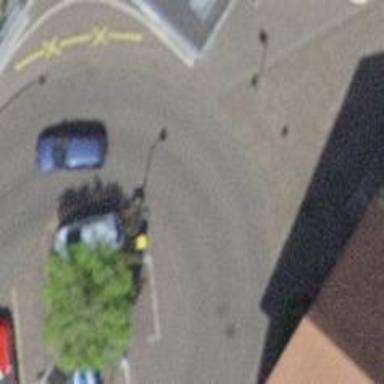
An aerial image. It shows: Post box.